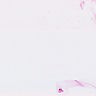
Metastatic tissue present: no